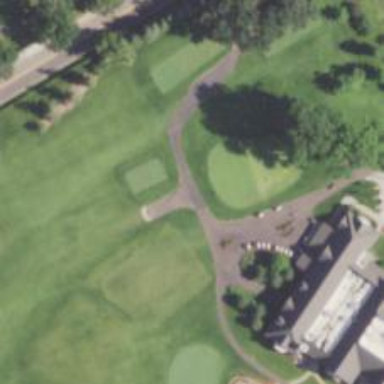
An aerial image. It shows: Service road designated as golf cart path.